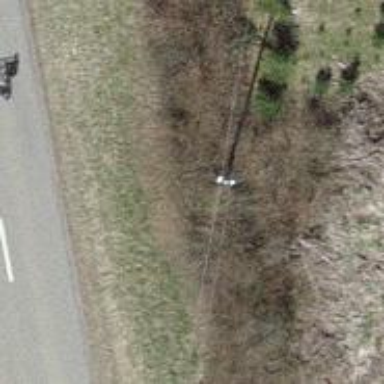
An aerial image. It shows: Power pole.